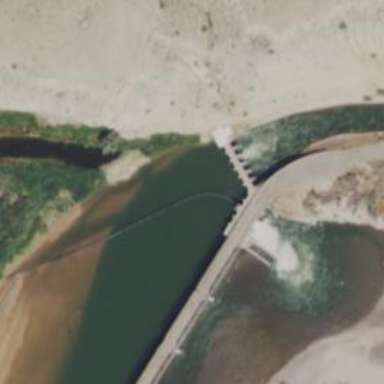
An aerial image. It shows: Dam along waterway.